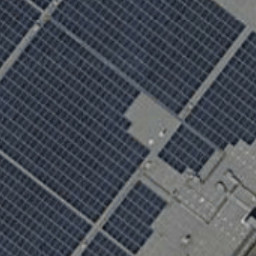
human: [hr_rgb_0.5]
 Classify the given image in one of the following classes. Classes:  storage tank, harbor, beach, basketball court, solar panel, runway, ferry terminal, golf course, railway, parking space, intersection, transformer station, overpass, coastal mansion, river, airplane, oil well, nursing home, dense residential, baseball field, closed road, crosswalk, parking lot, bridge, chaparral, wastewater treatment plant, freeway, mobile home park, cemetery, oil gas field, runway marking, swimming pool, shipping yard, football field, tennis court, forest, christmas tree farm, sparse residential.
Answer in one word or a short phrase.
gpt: solar panel